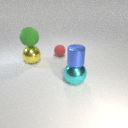
large cyan metal sphere below small blue metal cylinder